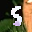
Label: 5